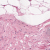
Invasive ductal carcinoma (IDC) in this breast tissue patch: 0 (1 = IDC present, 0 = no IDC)